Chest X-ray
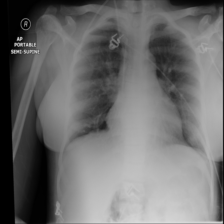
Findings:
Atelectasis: negative
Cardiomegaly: negative
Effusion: negative
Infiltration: negative
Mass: negative
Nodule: negative
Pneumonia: negative
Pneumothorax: negative
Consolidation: negative
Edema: negative
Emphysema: negative
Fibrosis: negative
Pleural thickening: negative
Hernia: negative